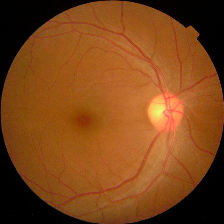
Diabetic retinopathy grade: No DR